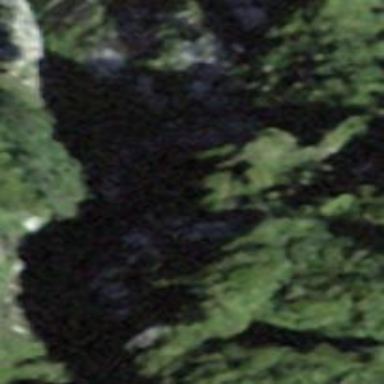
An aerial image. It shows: Cliff in nature.